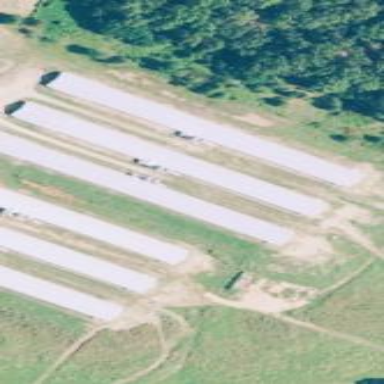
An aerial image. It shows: Poultry house.